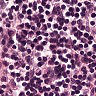
Metastatic tissue present: no